Question: I have a layout with two children one after another, like this:
'''
|<view1><text1> |
'''
'<view1>' may change it's width. So, I want it increases while both views stay on the screen:
'''
|<really_wide_view1><text1> |
'''
But when there is no more space at right, it stops:
'''
|<reeeeeeeeeeeally_wide_vi...><text1>|
'''
Is there easy way to do this?
Now I try to use this layout:
'''
<LinearLayout xmlns:android="http://schemas.android.com/apk/res/android"
android:layout_width="fill_parent"
android:layout_height="wrap_content"
android:orientation="horizontal" >
<LinearLayout
android:layout_width="wrap_content"
android:layout_height="wrap_content"
android:background="#FF00aa00" >
<TextView
android:layout_width="wrap_content"
android:layout_height="wrap_content"
android:text="loooooooooooooooooooooooooooooooooooong text" />
</LinearLayout>
<TextView
android:layout_width="0dp"
android:layout_height="fill_parent"
android:layout_weight="1"
android:background="#FFaa0000"
android:minWidth="30dp"
android:singleLine="true"
android:text="test" />
</LinearLayout>
'''
But result is the same:
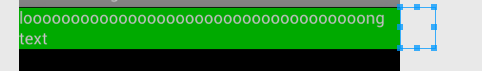
Answer: Here is solution with 'TableLayout', but it looks dirty.
'''
<TableLayout xmlns:android="http://schemas.android.com/apk/res/android"
android:layout_width="fill_parent"
android:layout_height="fill_parent"
android:shrinkColumns="0" >
<TableRow>
<LinearLayout
android:layout_width="wrap_content"
android:layout_height="wrap_content" >
<TextView
android:layout_width="wrap_content"
android:layout_height="wrap_content" />
</LinearLayout>
<TextView
android:layout_width="wrap_content"
android:layout_height="wrap_content" />
</TableRow>
</TableLayout>
'''
It works for any length of both text views.